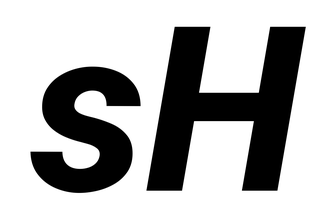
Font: Roboto-Italic_ExtraBold_Italic